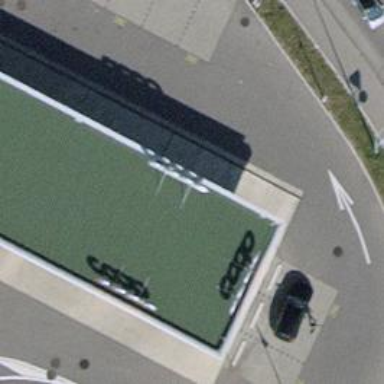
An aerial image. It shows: Fuel station.